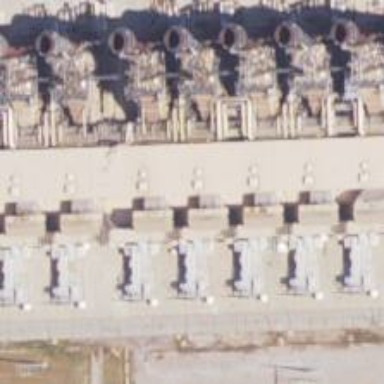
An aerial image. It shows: Gas turbine generator.